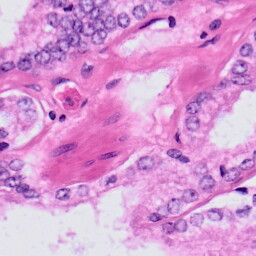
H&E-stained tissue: Prostate